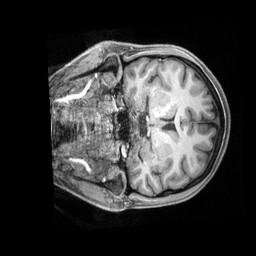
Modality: T1w
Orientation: coronal
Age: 22
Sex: female
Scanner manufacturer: siemens
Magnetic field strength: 3 T
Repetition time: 2.4 s
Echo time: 0.00228 s